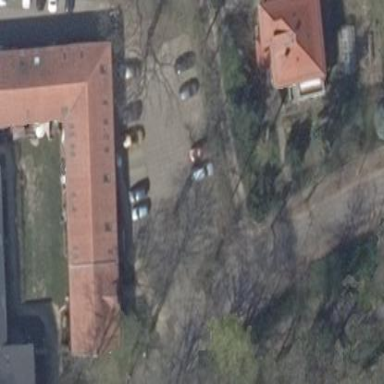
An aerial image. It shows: Parking available on the street side.